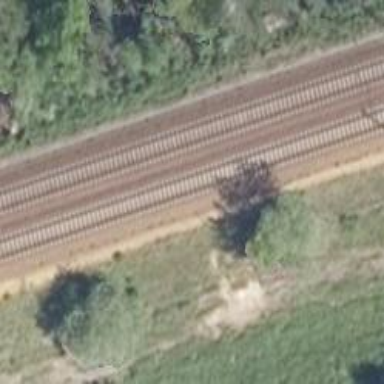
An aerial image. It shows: Railway track with contact lines for electrification.